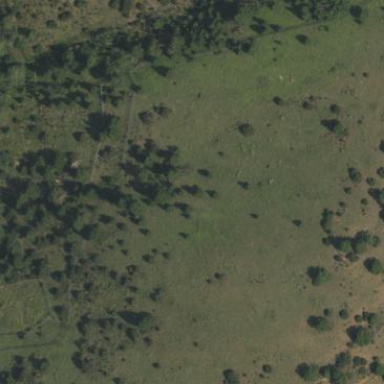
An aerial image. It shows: Wire fence enclosing area designated for animal keeping.